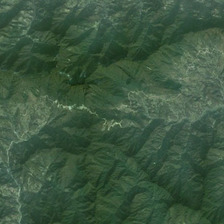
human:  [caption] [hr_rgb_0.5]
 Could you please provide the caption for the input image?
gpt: it is green .

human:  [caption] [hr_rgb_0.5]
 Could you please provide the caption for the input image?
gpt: it is a piece of green mountains .

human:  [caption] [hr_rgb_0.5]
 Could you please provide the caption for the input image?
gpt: it is a piece of green mountains .

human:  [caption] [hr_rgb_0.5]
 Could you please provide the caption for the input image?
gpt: this is mountainous region .

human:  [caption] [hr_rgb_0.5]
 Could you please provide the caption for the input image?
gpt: this is mountainous region .